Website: ulta-beauty
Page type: delivery-shipping
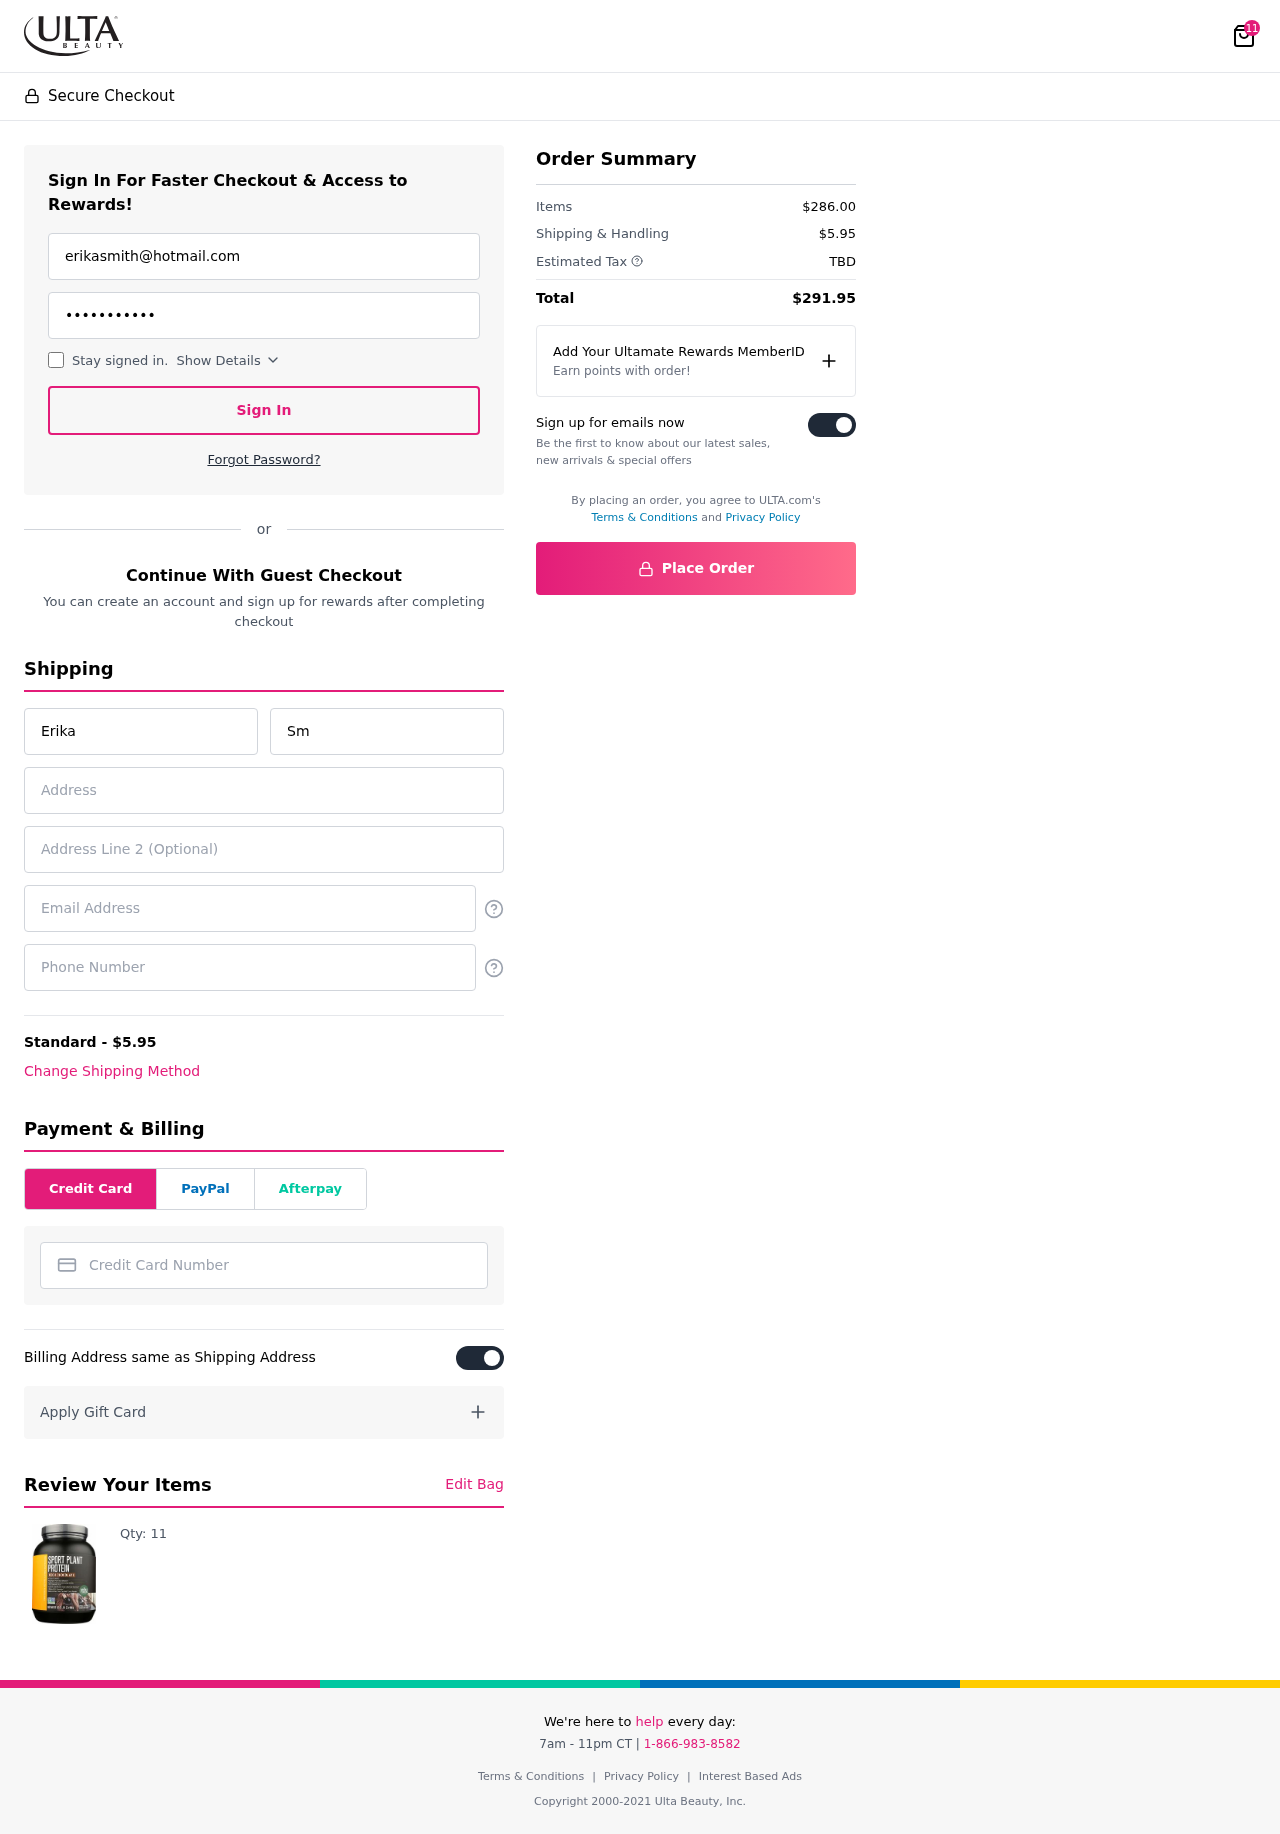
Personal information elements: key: PII_CARD_NUMBER
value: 3729 4201 6500 632
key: PII_EMAIL
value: erikasmith@hotmail.com
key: PII_EMAIL2
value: erikasmith@hotmail.com
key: PII_FIRSTNAME
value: Erika
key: PII_LASTNAME
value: Smith
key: PII_PHONE
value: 7495827283
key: PII_STREET
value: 935 Bauer Squares
Product elements: key: PRODUCT1_QUANTITY
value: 11
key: PRODUCT1
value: Qty: 11
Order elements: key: ORDER_NUM_ITEMS
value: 11
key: ORDER_SHIPPING_COST
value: $5.95
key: ORDER_SUBTOTAL
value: $286.00
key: ORDER_TAX
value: TBD
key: ORDER_TOTAL
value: $291.95